Interaction volume radius: 5 \u00c5
Interaction volume height: 15 \u00c5
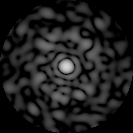
Disorder parameter: 0.8413